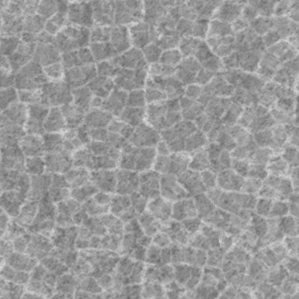
Label: frost